Field crop: maize
Growth stage: 2
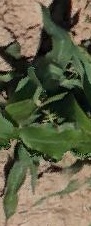
Species: maize